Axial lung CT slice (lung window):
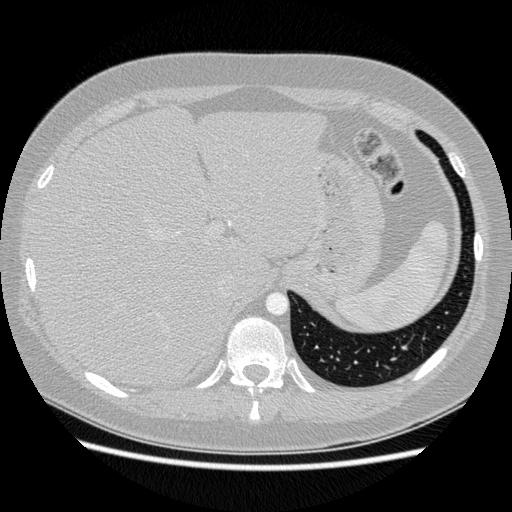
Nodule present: no